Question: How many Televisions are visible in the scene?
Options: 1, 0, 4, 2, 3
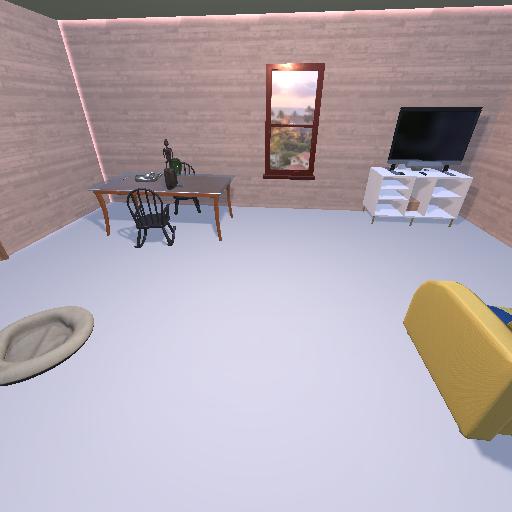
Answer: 1